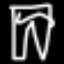
Label: pants